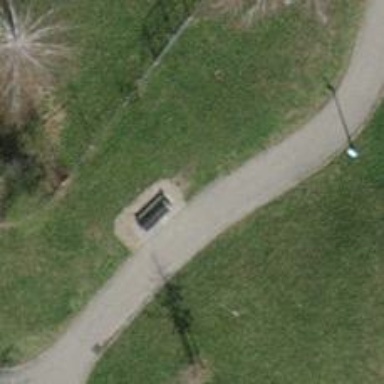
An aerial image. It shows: Bench.